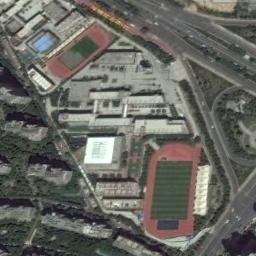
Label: ground_track_field